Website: macys
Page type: billing-address
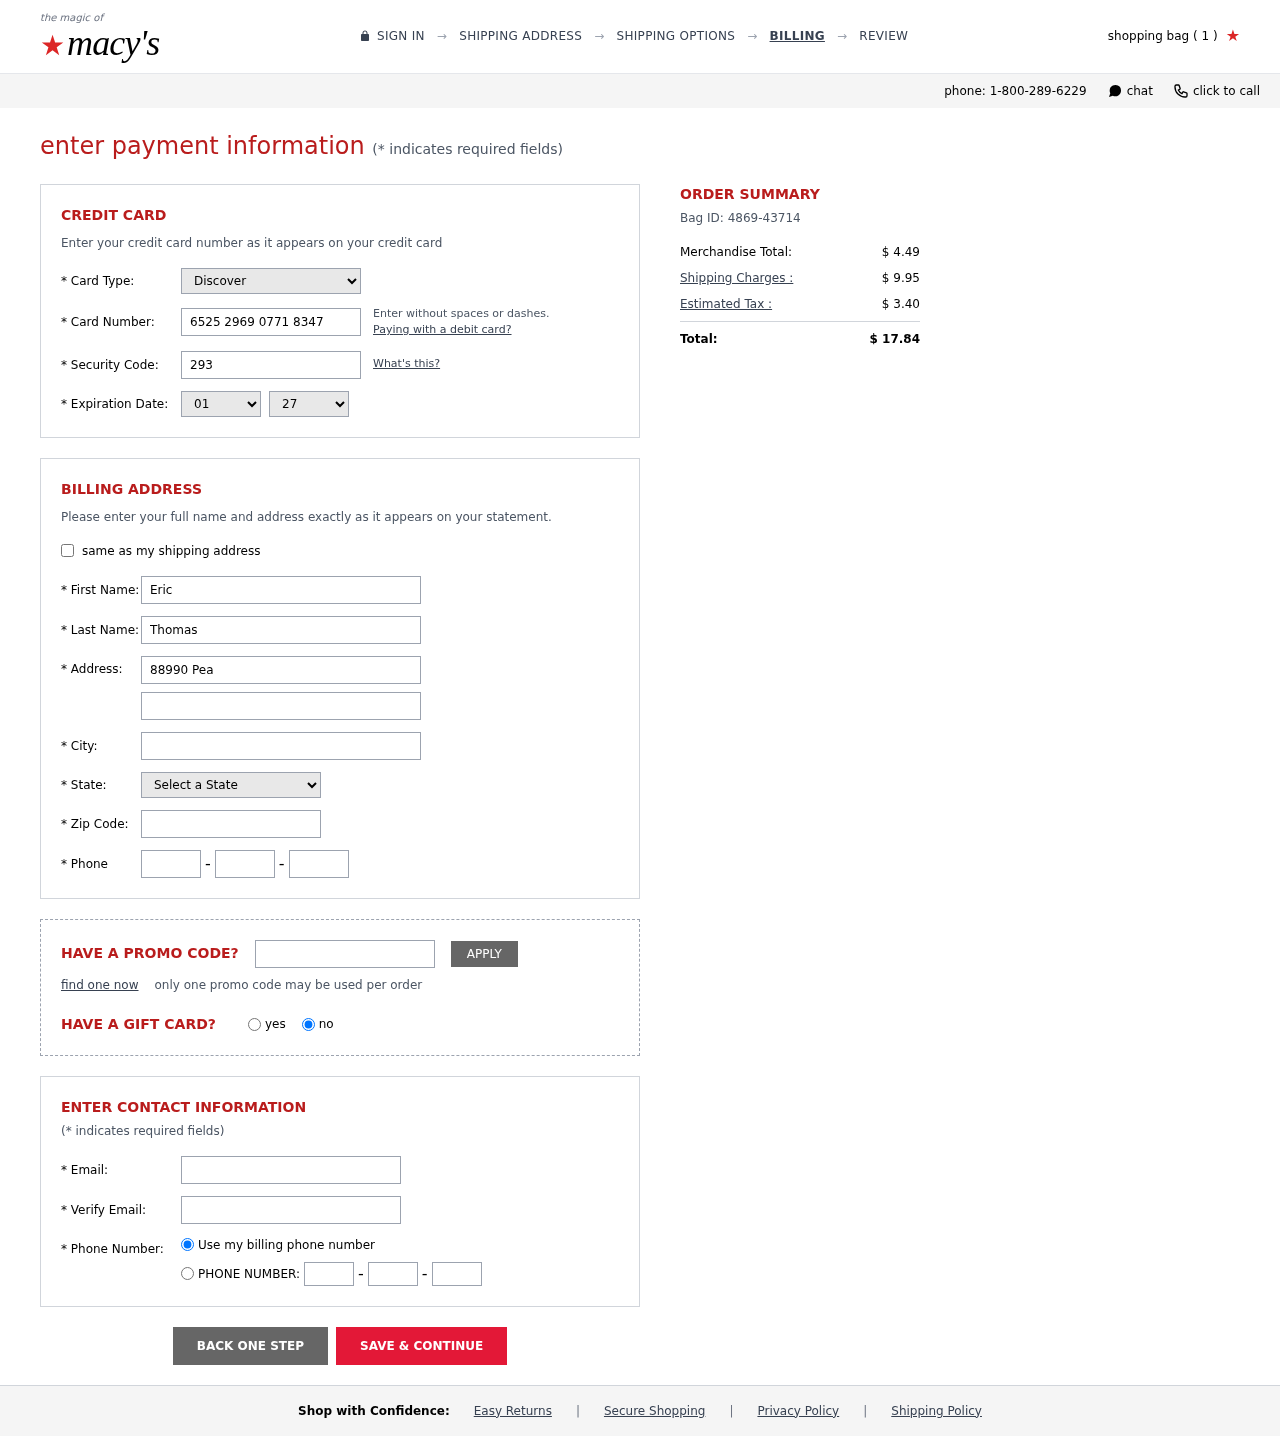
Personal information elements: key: PII_CARD_CVV
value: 293
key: PII_CARD_EXPIRY_MONTH
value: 01
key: PII_CARD_EXPIRY_YEAR
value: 27
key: PII_CARD_NUMBER
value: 6525 2969 0771 8347
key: PII_CARD_TYPE
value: Discover
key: PII_CITY
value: Lake Rebecca
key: PII_EMAIL
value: eric_thomas@yahoo.com
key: PII_FIRSTNAME
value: Eric
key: PII_LASTNAME
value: Thomas
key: PII_PHONE_AREA
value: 381
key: PII_PHONE_PREFIX
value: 287
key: PII_PHONE_SUFFIX
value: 6273
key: PII_POSTCODE
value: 38403
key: PII_STATE_ABBR
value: MO
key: PII_STREET
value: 88990 Pearson Vista Apt. 415
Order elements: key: ORDER_NUM_ITEMS
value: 1
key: ORDER_ID
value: Bag ID: 4869-43714
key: ORDER_SUBTOTAL
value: $ 4.49
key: ORDER_SHIPPING_COST
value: $ 9.95
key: ORDER_TAX
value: $ 3.40
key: ORDER_TOTAL
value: $ 17.84